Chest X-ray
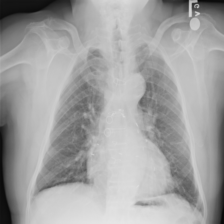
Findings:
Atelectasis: negative
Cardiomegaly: negative
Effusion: negative
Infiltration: negative
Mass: negative
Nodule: negative
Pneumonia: negative
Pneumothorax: negative
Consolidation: negative
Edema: negative
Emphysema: positive
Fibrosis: negative
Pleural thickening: negative
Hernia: negative